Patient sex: F
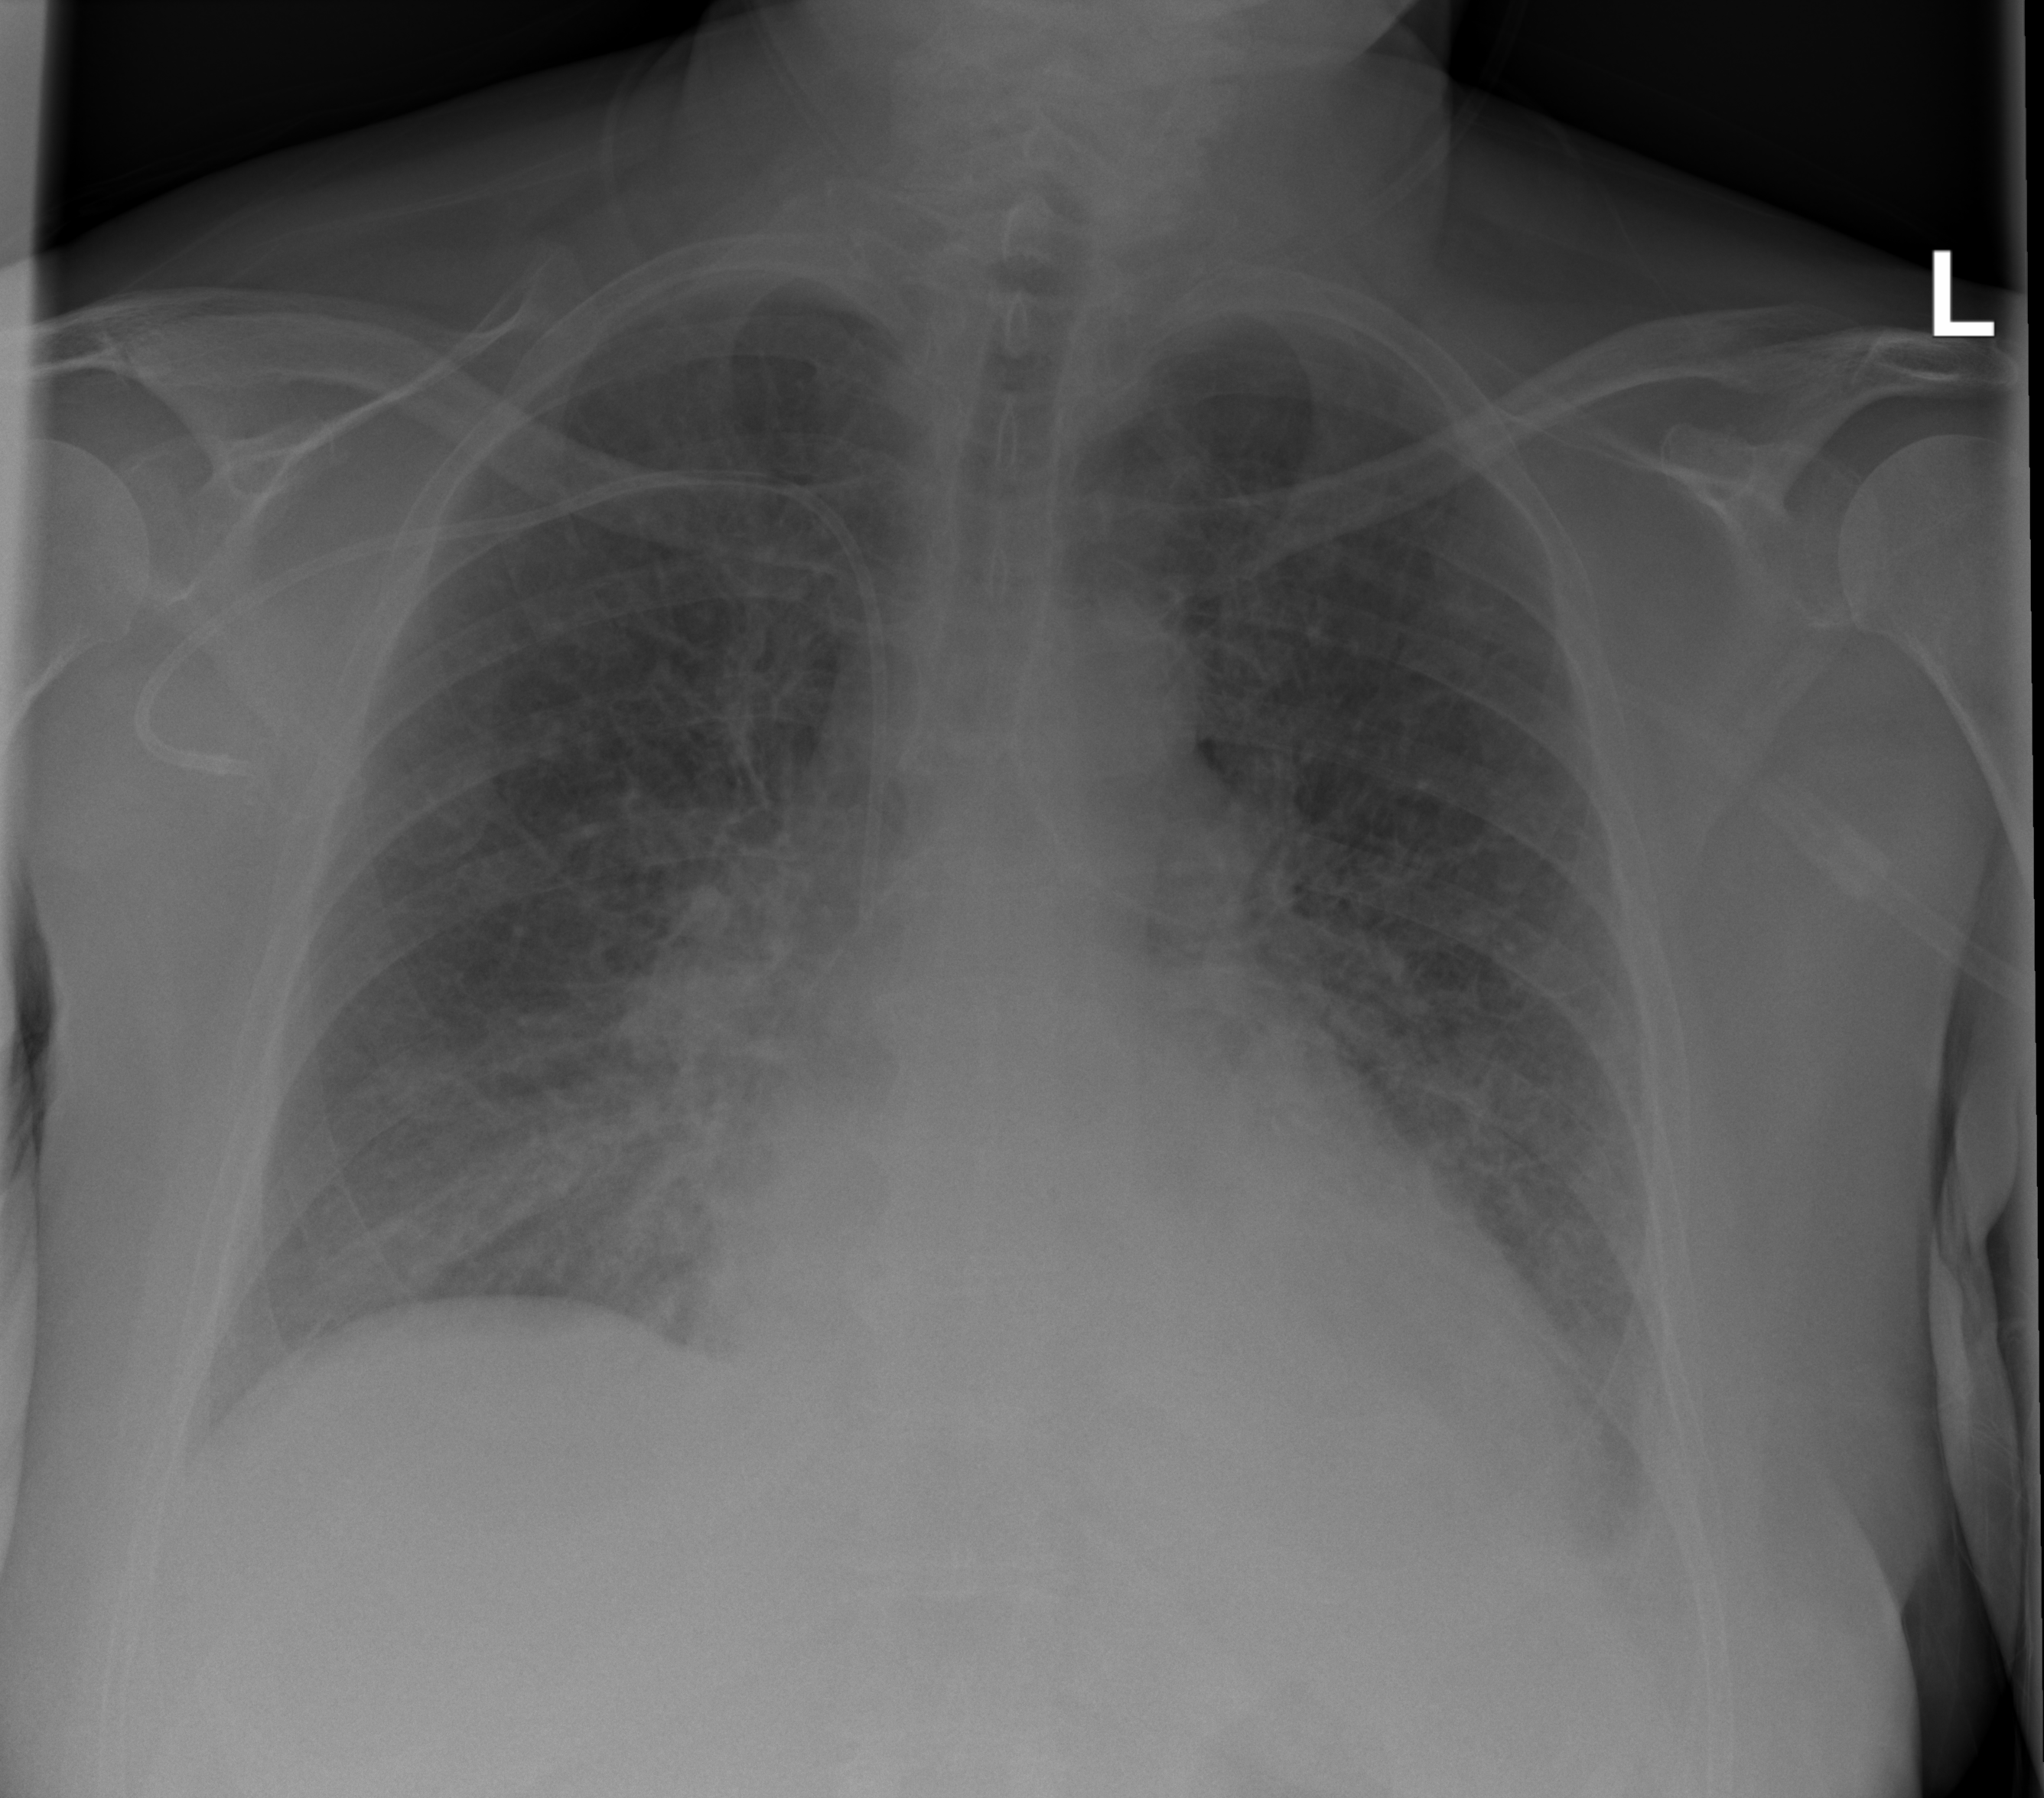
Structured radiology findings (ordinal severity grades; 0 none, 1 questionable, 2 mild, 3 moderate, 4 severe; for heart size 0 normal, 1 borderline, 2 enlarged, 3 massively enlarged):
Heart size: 2
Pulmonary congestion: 3
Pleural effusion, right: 2
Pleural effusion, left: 2
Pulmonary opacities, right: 2
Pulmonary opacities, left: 2
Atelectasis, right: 2
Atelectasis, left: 2